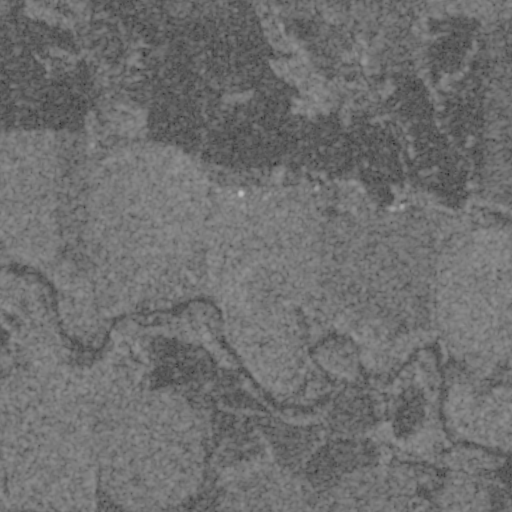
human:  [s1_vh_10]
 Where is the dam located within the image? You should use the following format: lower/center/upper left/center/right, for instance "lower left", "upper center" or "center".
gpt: The dam is located in the center right of the image.
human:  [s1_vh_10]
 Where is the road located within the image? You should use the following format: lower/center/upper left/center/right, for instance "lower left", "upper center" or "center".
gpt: There is no road in the image.

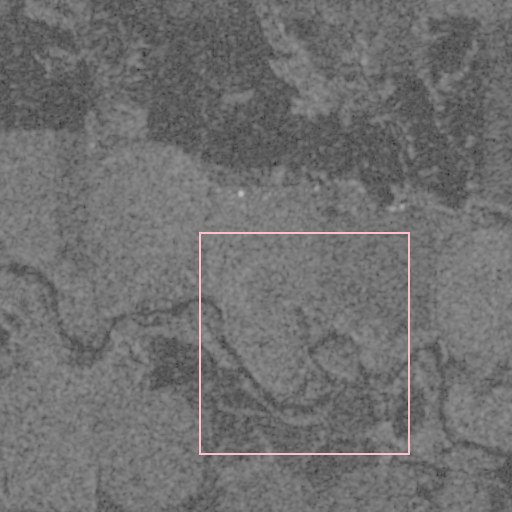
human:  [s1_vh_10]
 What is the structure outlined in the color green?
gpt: There is no green outline.
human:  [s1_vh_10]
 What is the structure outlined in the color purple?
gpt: There is no structure outlined in purple.